Field crop: tomato
Growth stage: 1
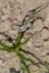
Species: cyperus